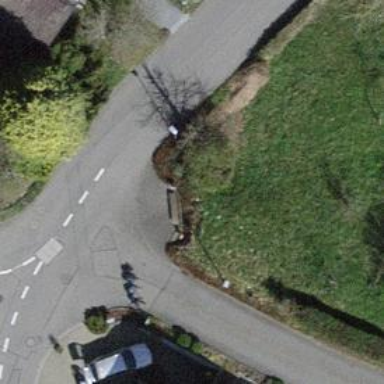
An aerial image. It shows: Bench.